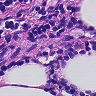
Metastatic tissue present: no